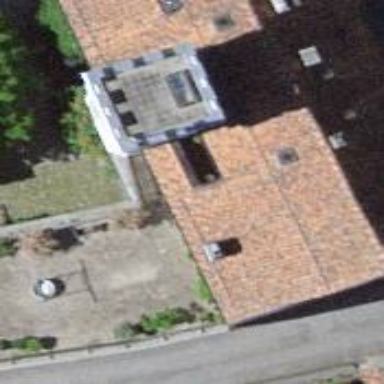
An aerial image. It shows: Historic manor building.